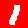
Digit: 1